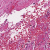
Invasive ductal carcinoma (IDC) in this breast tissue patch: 0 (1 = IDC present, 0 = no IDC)